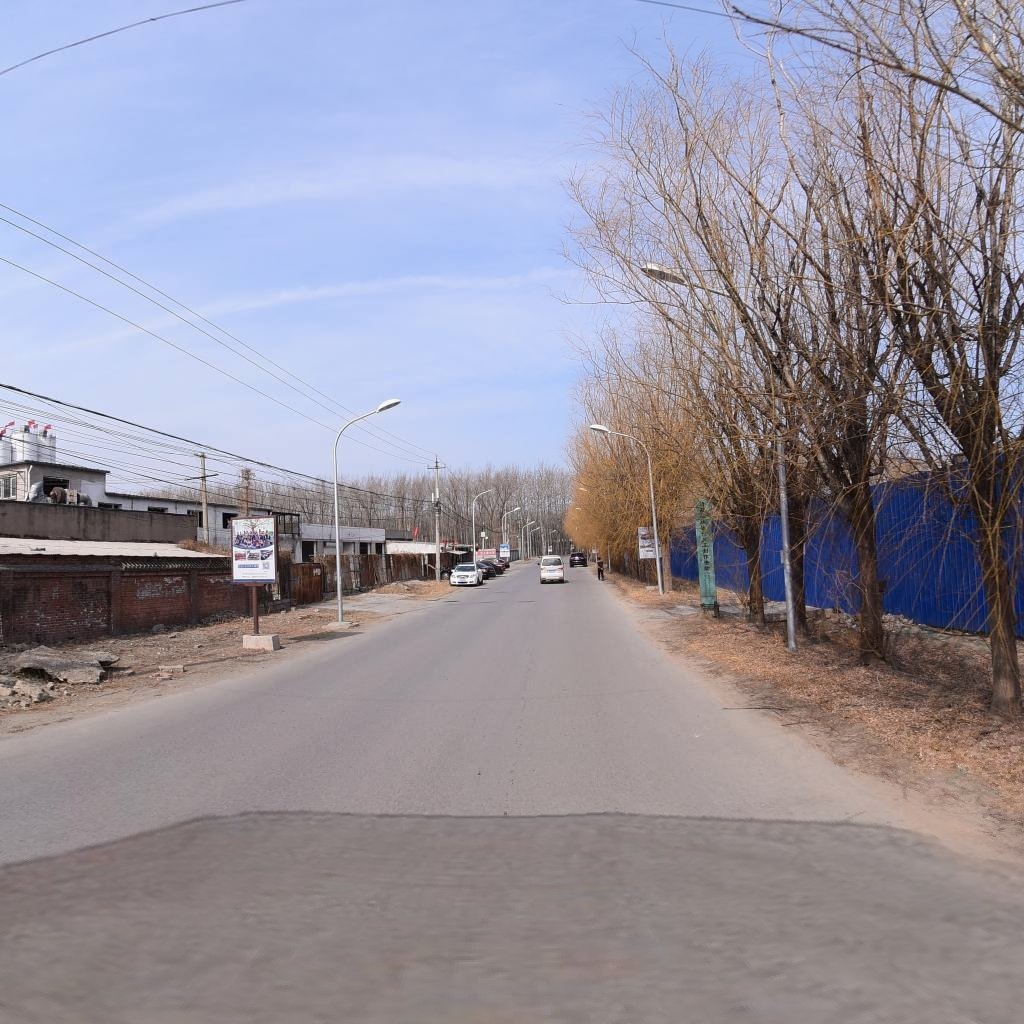
Region: Chaoyang
Road damage annotations: transverse crack